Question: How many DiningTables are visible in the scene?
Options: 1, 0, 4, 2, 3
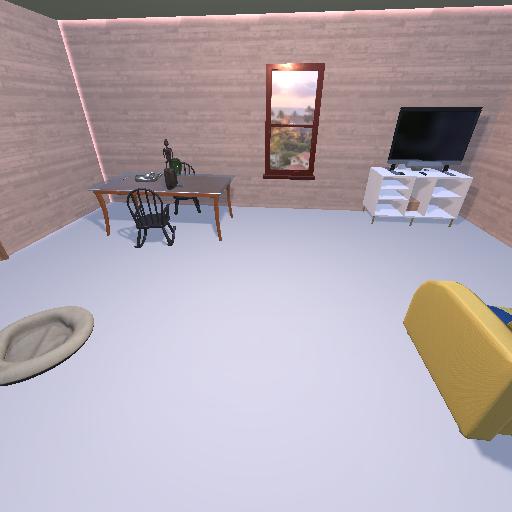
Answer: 1